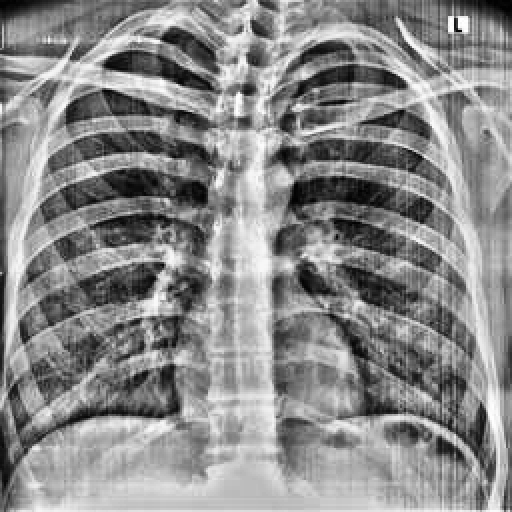
Finding: NORMAL